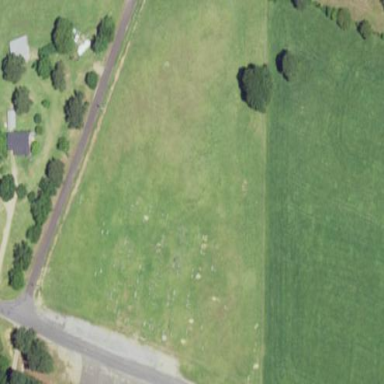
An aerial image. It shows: Fence surrounds the graveyard.